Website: lowes
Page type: customer-info-address
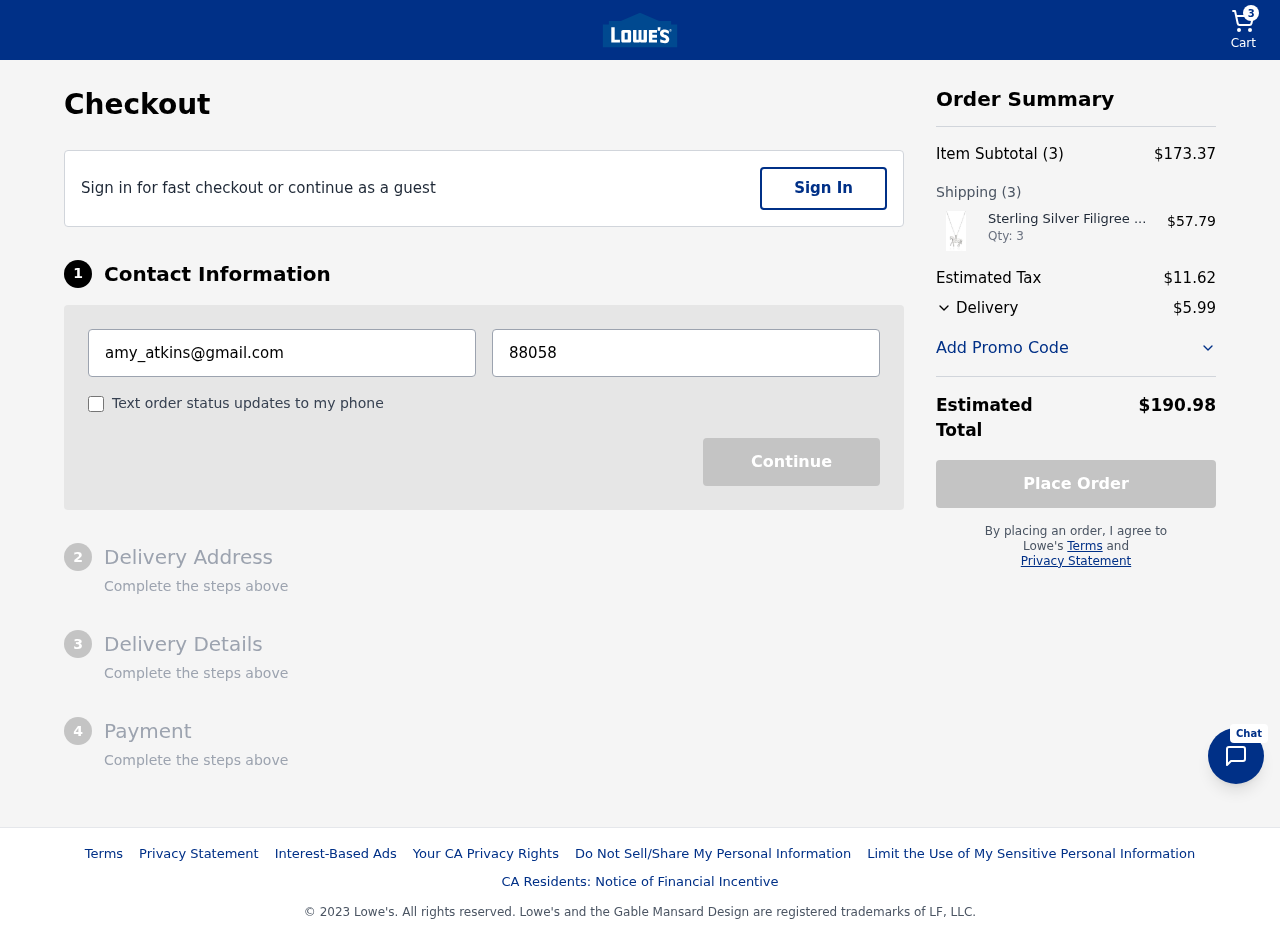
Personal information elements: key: PII_EMAIL
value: amy_atkins@gmail.com
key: PII_PHONE
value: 8805863008
Product elements: key: PRODUCT1_NAME
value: Sterling Silver Filigree Horse Pendant Necklace, 18"
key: PRODUCT1_PRICE
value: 57.79
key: PRODUCT1_QUANTITY
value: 3
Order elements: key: ORDER_NUM_ITEMS
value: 3
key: ORDER_SUBTOTAL
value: $173.37
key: ORDER_NUM_ITEMS2
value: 3
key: ORDER_TAX
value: $11.62
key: ORDER_SHIPPING_COST
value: $5.99
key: ORDER_TOTAL
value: $190.98